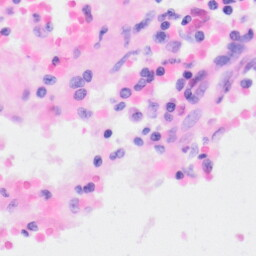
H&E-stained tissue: Kidney